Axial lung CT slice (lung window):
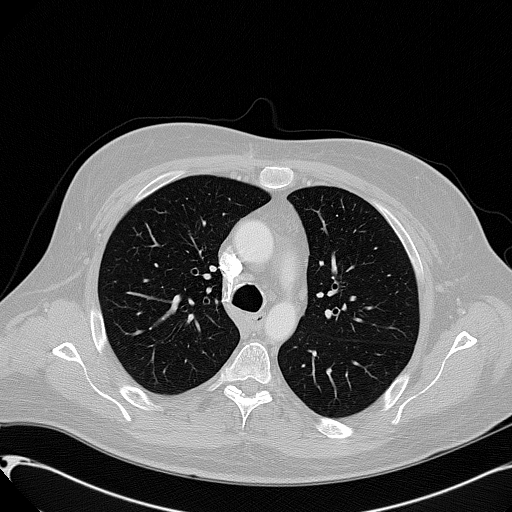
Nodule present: no